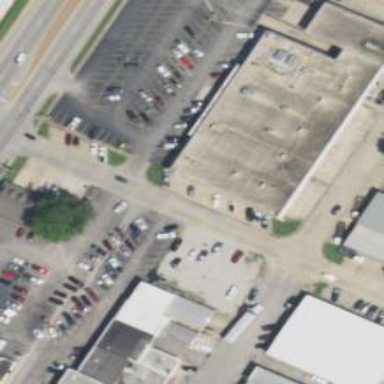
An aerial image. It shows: Commercial building.